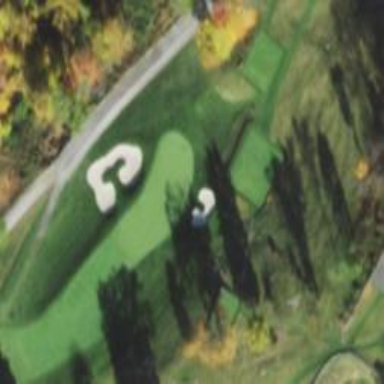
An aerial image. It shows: Golf hole.